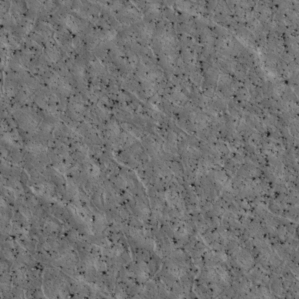
Label: non_frost